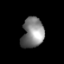
Tissue: lung
Cell type: Epithelial cells
Senescence score: 0.687
Nuclear area (px): 655
Mean DAPI intensity: 129.285